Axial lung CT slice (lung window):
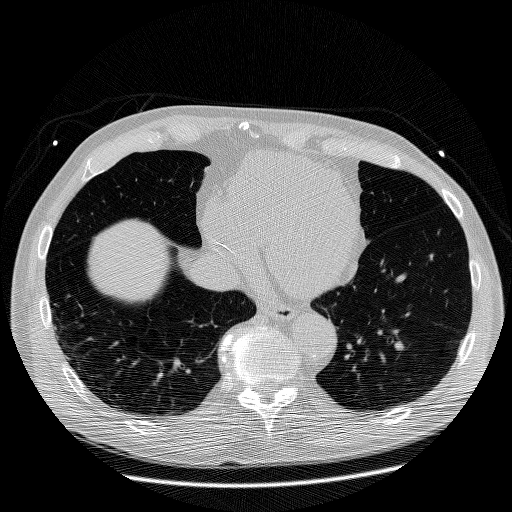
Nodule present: no